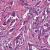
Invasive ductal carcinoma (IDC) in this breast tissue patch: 1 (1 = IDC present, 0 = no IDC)